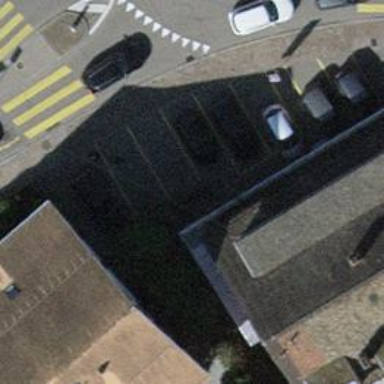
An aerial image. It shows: Pub.